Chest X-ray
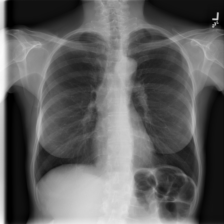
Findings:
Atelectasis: negative
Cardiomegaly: negative
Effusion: negative
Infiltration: negative
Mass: negative
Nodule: negative
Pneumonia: negative
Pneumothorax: negative
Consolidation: negative
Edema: negative
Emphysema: negative
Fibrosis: negative
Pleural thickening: negative
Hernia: negative